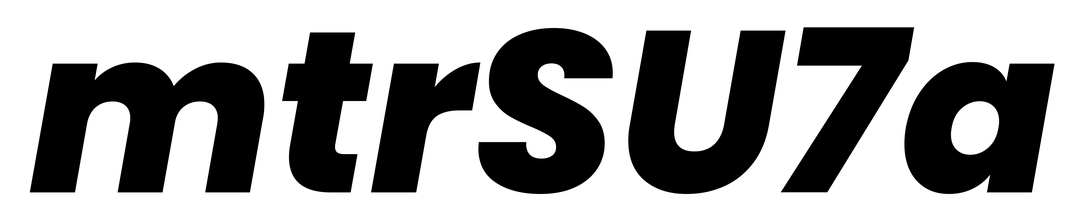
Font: Poppins-ExtraBoldItalic